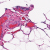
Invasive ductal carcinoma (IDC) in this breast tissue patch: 0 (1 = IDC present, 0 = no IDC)